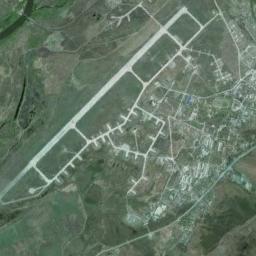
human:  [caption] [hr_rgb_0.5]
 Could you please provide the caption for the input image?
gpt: The lawn is divided into many rectangular areas by runways .

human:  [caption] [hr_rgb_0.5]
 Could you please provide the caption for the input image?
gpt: An airport with some runways on the lawn and some villages beside .

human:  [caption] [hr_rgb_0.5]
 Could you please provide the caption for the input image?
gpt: A complex airport with many runways and buildings is surrounded by a brown and green farmland .

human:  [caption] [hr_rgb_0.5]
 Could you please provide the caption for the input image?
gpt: There is an airport in the field with some runways .

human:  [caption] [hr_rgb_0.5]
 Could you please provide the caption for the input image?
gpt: The road is straight  at the airport .